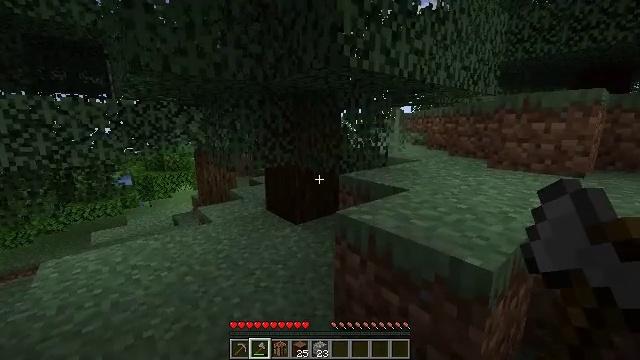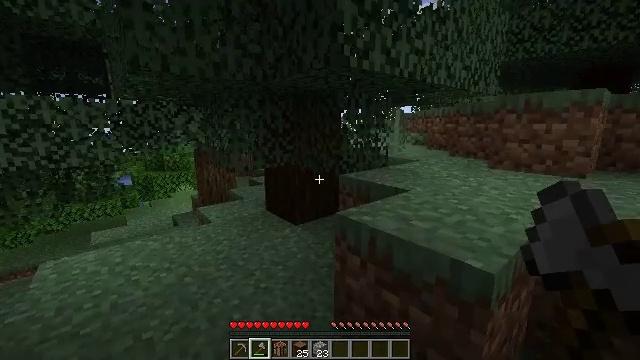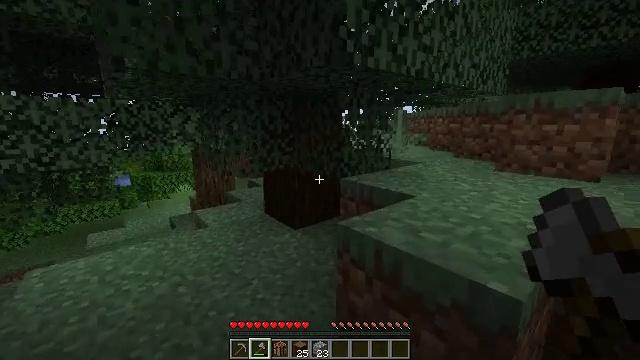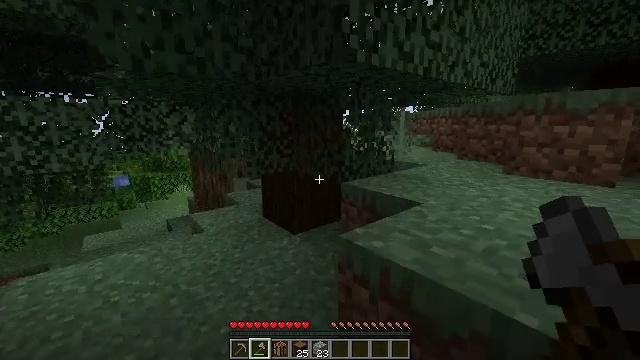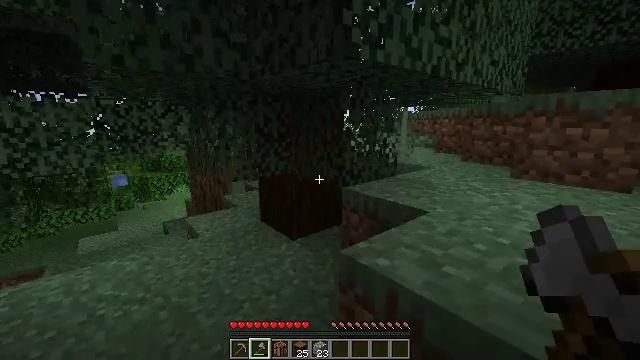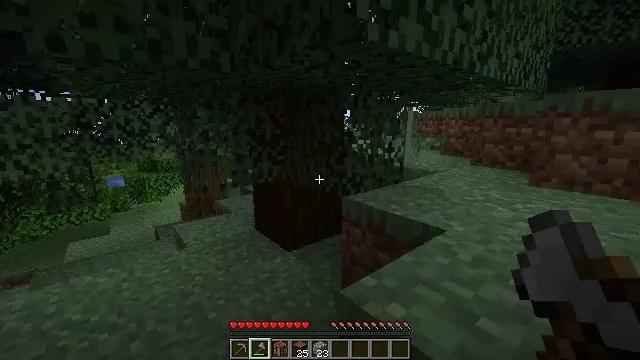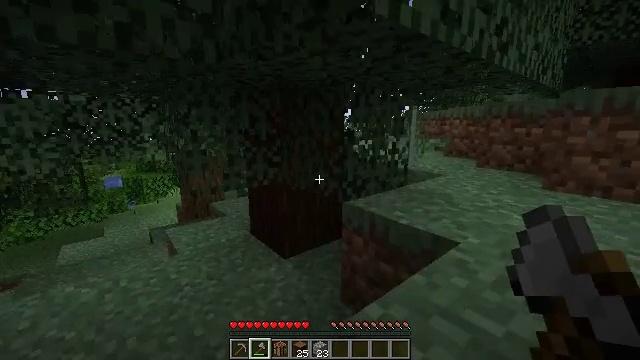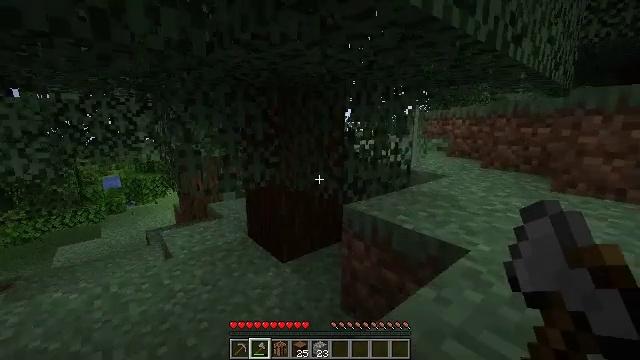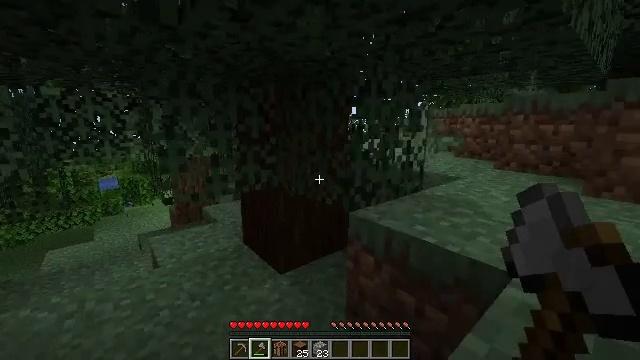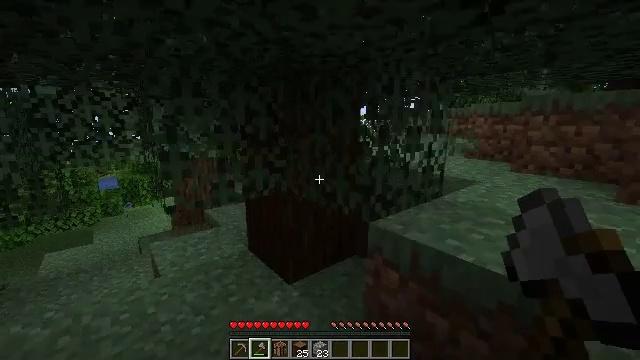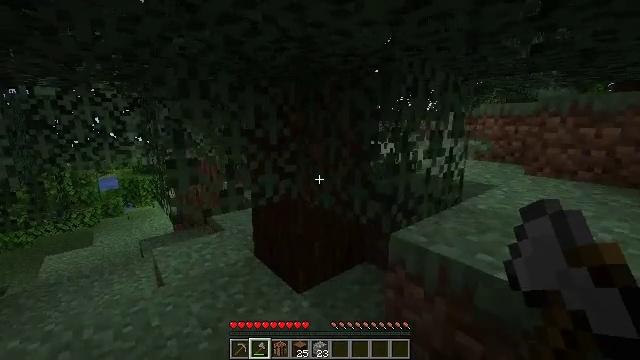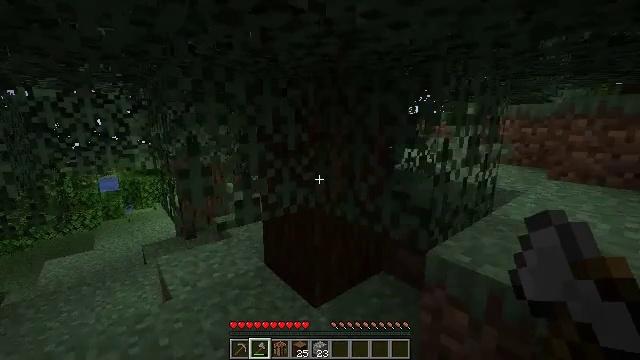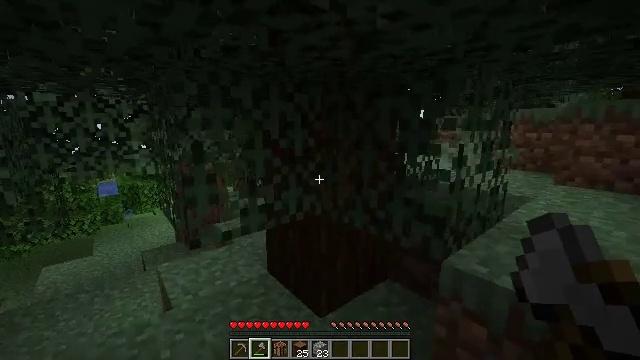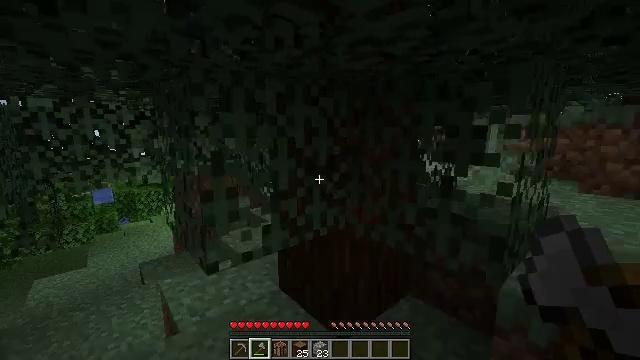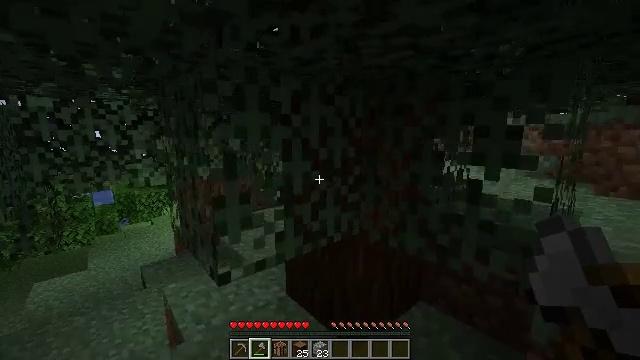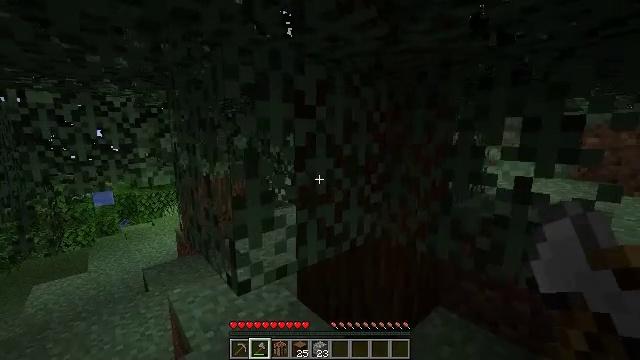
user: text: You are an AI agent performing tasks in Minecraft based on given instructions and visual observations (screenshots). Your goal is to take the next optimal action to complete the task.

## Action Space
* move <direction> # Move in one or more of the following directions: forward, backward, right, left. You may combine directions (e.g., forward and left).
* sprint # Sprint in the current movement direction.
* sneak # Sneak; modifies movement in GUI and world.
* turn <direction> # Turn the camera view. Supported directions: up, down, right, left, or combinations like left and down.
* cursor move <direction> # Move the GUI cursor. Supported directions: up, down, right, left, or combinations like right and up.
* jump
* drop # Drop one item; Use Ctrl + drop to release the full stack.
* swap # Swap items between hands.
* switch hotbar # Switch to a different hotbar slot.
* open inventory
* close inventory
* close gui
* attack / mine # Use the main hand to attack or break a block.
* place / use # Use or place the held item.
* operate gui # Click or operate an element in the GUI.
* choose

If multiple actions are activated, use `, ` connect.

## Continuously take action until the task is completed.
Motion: motion action
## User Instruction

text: Break the spruce leaves to clear the area.
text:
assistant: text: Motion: move forward
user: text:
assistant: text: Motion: move forward
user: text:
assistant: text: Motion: move forward
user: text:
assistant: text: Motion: move forward
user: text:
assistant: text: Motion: move forward
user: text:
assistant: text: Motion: move forward
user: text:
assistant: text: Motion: move forward
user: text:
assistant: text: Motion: move forward
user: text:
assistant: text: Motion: move forward
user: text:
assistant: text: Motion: move forward and move left
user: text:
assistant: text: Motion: move forward and move left
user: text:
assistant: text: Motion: move forward and move left
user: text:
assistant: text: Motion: move forward and move left, turn up
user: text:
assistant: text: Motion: no_op
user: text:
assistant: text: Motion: no_op
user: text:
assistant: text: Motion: no_op
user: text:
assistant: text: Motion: attack / mine
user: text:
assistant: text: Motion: attack / mine
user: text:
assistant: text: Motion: attack / mine
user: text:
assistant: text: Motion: attack / mine
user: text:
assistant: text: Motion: move forward, attack / mine
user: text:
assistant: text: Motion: move forward and move left, attack / mine
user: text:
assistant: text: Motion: move forward and move left, attack / mine
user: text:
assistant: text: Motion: move forward and move left, attack / mine
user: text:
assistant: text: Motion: attack / mine
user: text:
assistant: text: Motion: attack / mine
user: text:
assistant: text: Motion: turn right, attack / mine
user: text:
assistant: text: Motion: turn right, attack / mine
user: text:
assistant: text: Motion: turn right, attack / mine
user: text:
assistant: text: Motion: attack / mine